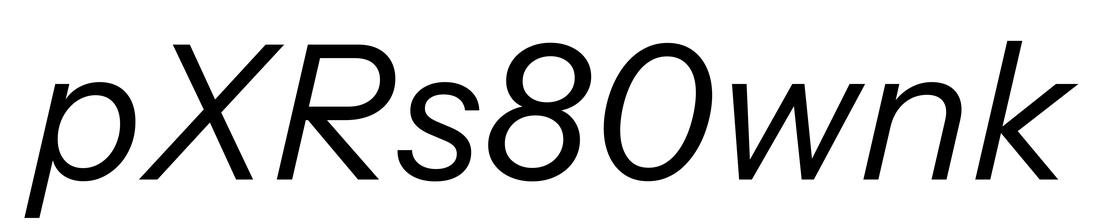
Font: InstrumentSans-Italic_Italic